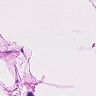
Metastatic tissue present: no